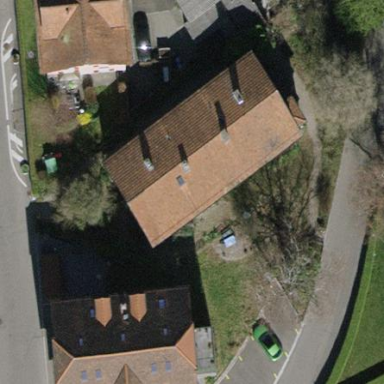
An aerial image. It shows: Building with tiled roof.